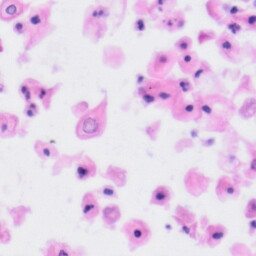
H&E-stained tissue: Tonsil